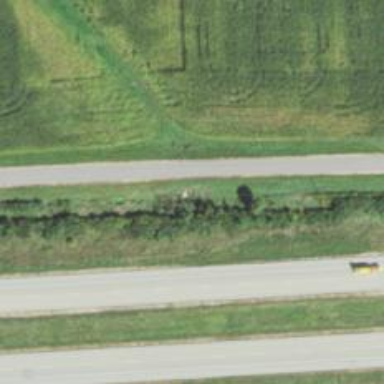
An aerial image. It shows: Culvert tunnel.